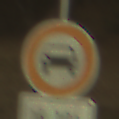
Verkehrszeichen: VerbotKraftwagen
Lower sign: ZeitangabenOhneBeschraenkungAufWochentage1
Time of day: SunriseSunset
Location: Outdoor (Nature)
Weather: Clear
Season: NotSpecified
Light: Natural